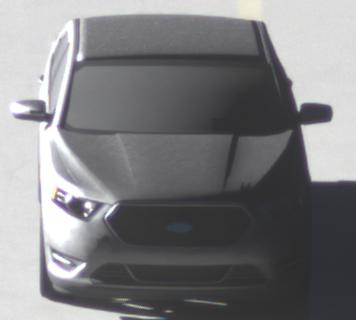
Make: Ford
Model: Taurus
Detailed model: SHO
Model produced from: 2012
Model produced until: 2019
Doors: 4
Color: gray
Road condition: wet road
Daytime: morning or afternoon
Contrast: high contrast